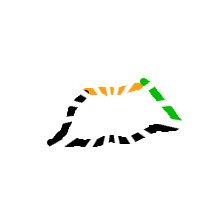
Shape: trapezoid